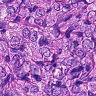
Metastatic tissue present: yes